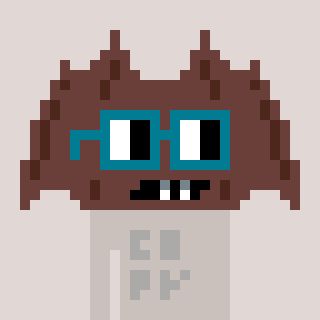
a pixel art character with square dark green glasses, a bat-shaped head and a foggrey-colored body on a warm background